Interaction volume radius: 5 \u00c5
Interaction volume height: 20 \u00c5
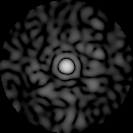
Disorder parameter: 0.8459